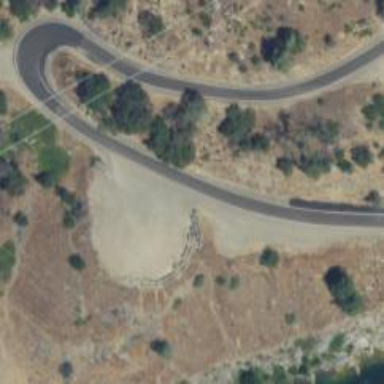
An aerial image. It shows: Turning circle on the road.